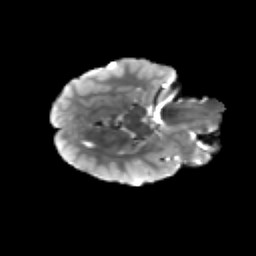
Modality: T2w
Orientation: axial
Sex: male
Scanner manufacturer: siemens
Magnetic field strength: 3 T
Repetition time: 5 s
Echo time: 0.071 s